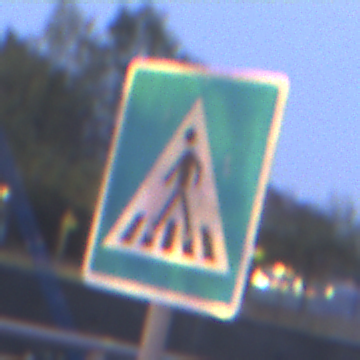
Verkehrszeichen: FussgaengerueberwegRechts
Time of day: Night
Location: Outdoor (Urban)
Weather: PartlyCloudy
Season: NotSpecified
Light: Artificial